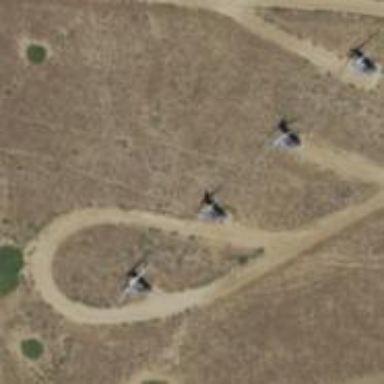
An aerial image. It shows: Wind power generator employing wind turbines.